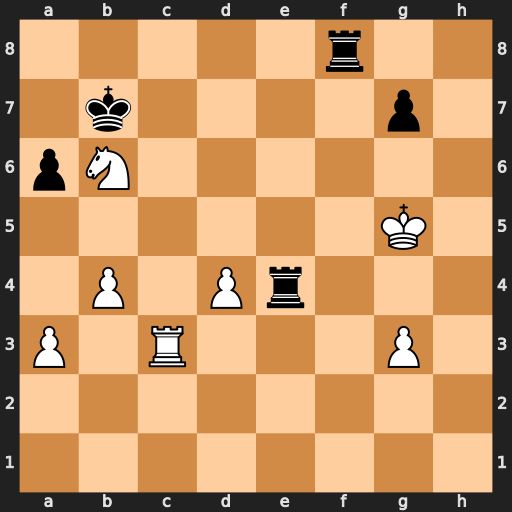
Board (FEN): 5r2/1k4p1/pN6/6K1/1P1Pr3/P1R3P1/8/8
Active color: w
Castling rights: -
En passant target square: -
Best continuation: Nd7 Rfe8 Nc5+